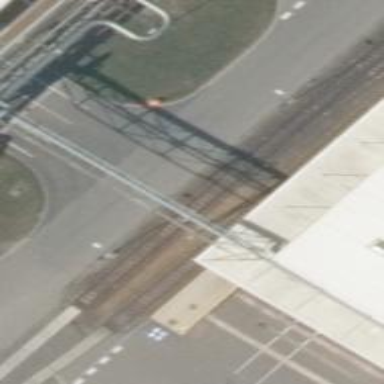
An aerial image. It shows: Railway switch.